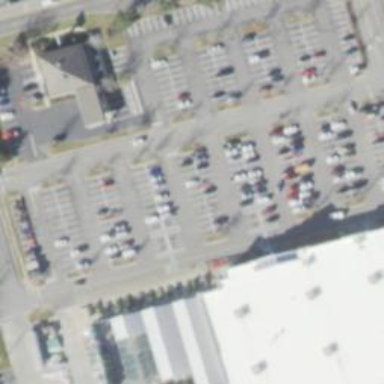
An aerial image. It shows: Parking space is available.